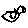
Label: bird